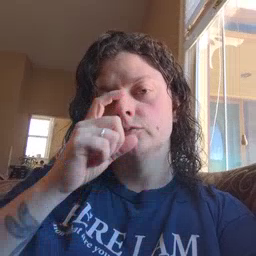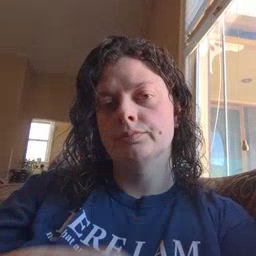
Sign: doll